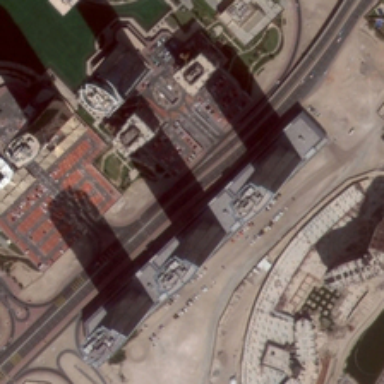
Several large buildings with parking lots are in a commercial area .